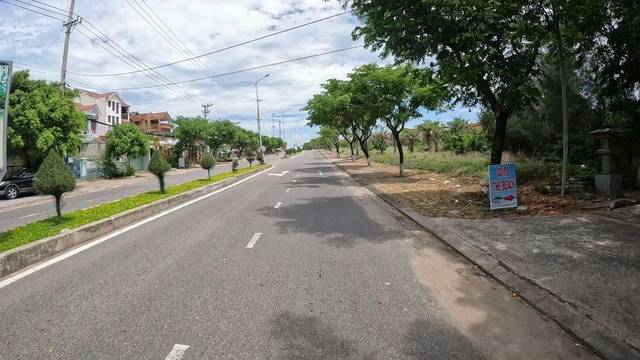
Region: Vietnam
Coordinates: 15.901, 108.357